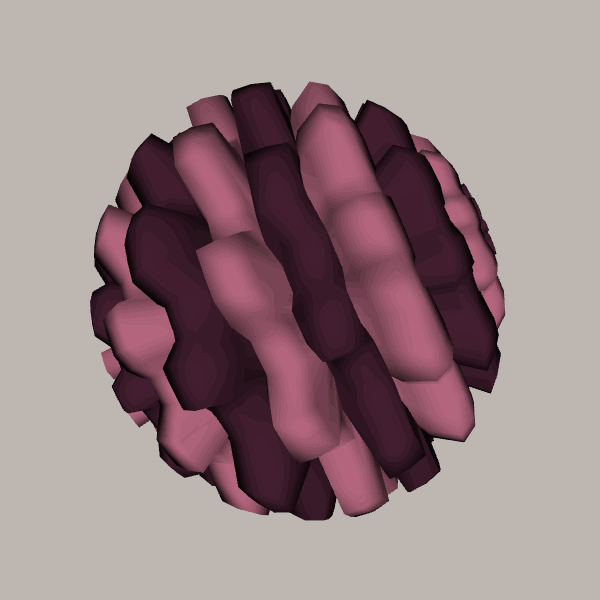
Background: light